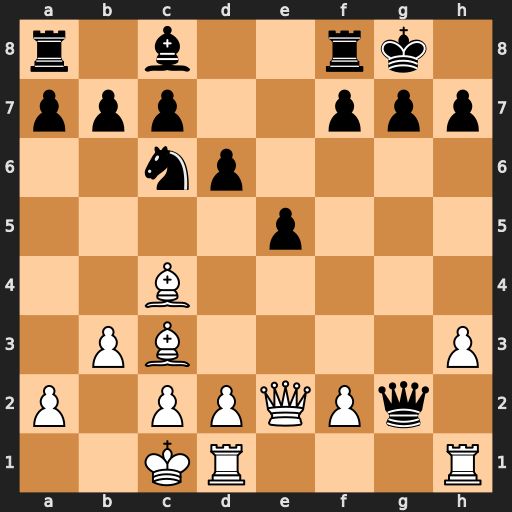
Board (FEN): r1b2rk1/ppp2ppp/2np4/4p3/2B5/1PB4P/P1PPQPq1/2KR3R
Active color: w
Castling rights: -
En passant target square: -
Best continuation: Rdg1 Qxh1 Rxh1